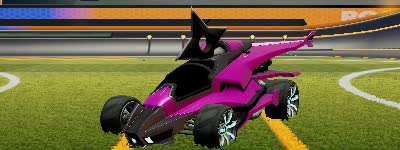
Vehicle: aftershock